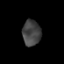
Tissue: prostate
Cell type: Epithelial cells
Senescence score: 0.3548
Nuclear area (px): 461
Mean DAPI intensity: 67.02